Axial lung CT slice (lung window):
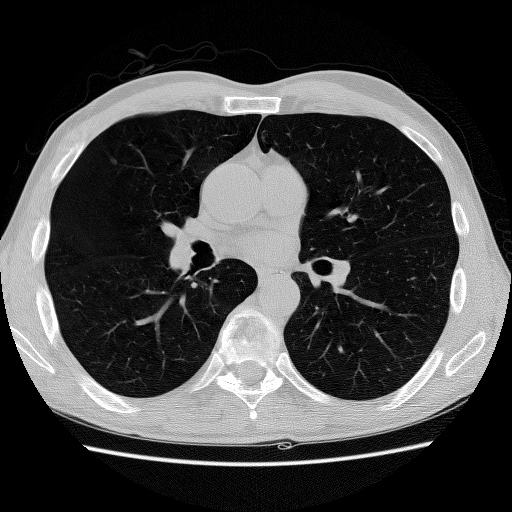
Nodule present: yes
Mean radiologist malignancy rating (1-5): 3